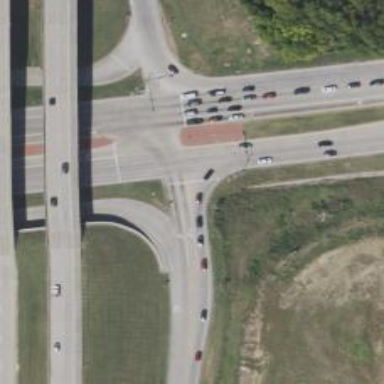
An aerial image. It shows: Trunk link highway.